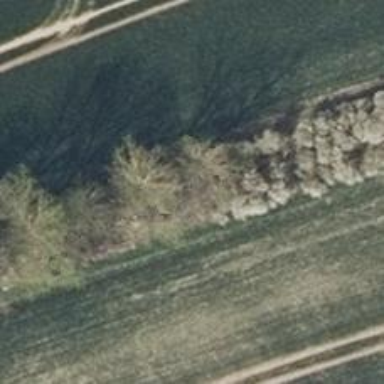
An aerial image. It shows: Row of deciduous broadleaved trees.